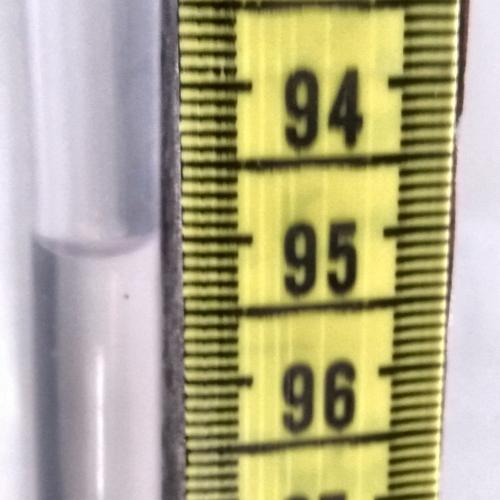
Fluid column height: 95.1 cm